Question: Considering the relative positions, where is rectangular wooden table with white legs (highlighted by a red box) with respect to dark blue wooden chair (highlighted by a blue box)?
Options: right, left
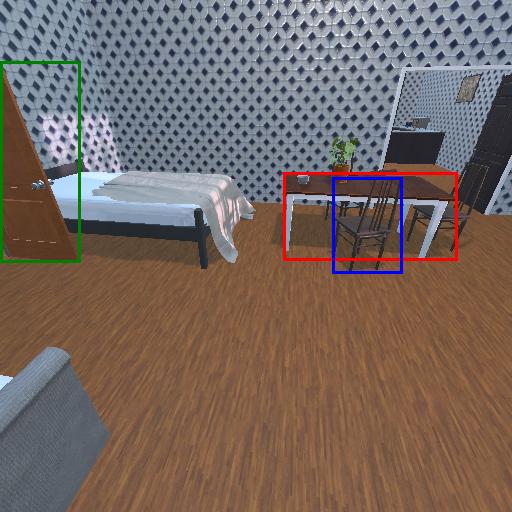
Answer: right